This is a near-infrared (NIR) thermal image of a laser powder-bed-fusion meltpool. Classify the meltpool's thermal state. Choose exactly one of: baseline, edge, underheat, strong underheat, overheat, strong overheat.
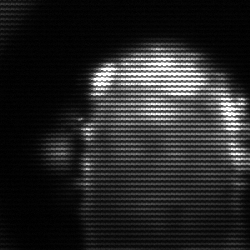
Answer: baseline